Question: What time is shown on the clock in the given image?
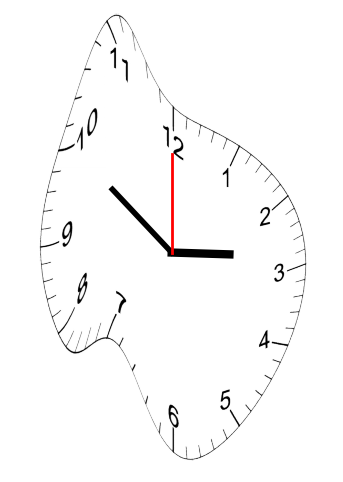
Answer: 02:50:00